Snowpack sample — Loveland Pass, Silver Plume, Colorado, USA (2/11/26, 12:00 PM MST)
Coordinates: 39.663, -105.886
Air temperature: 35 °F
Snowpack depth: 82 cm
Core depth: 30 cm
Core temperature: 28.4 °F
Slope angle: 13°, slope face: 12°
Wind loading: high
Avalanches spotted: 1
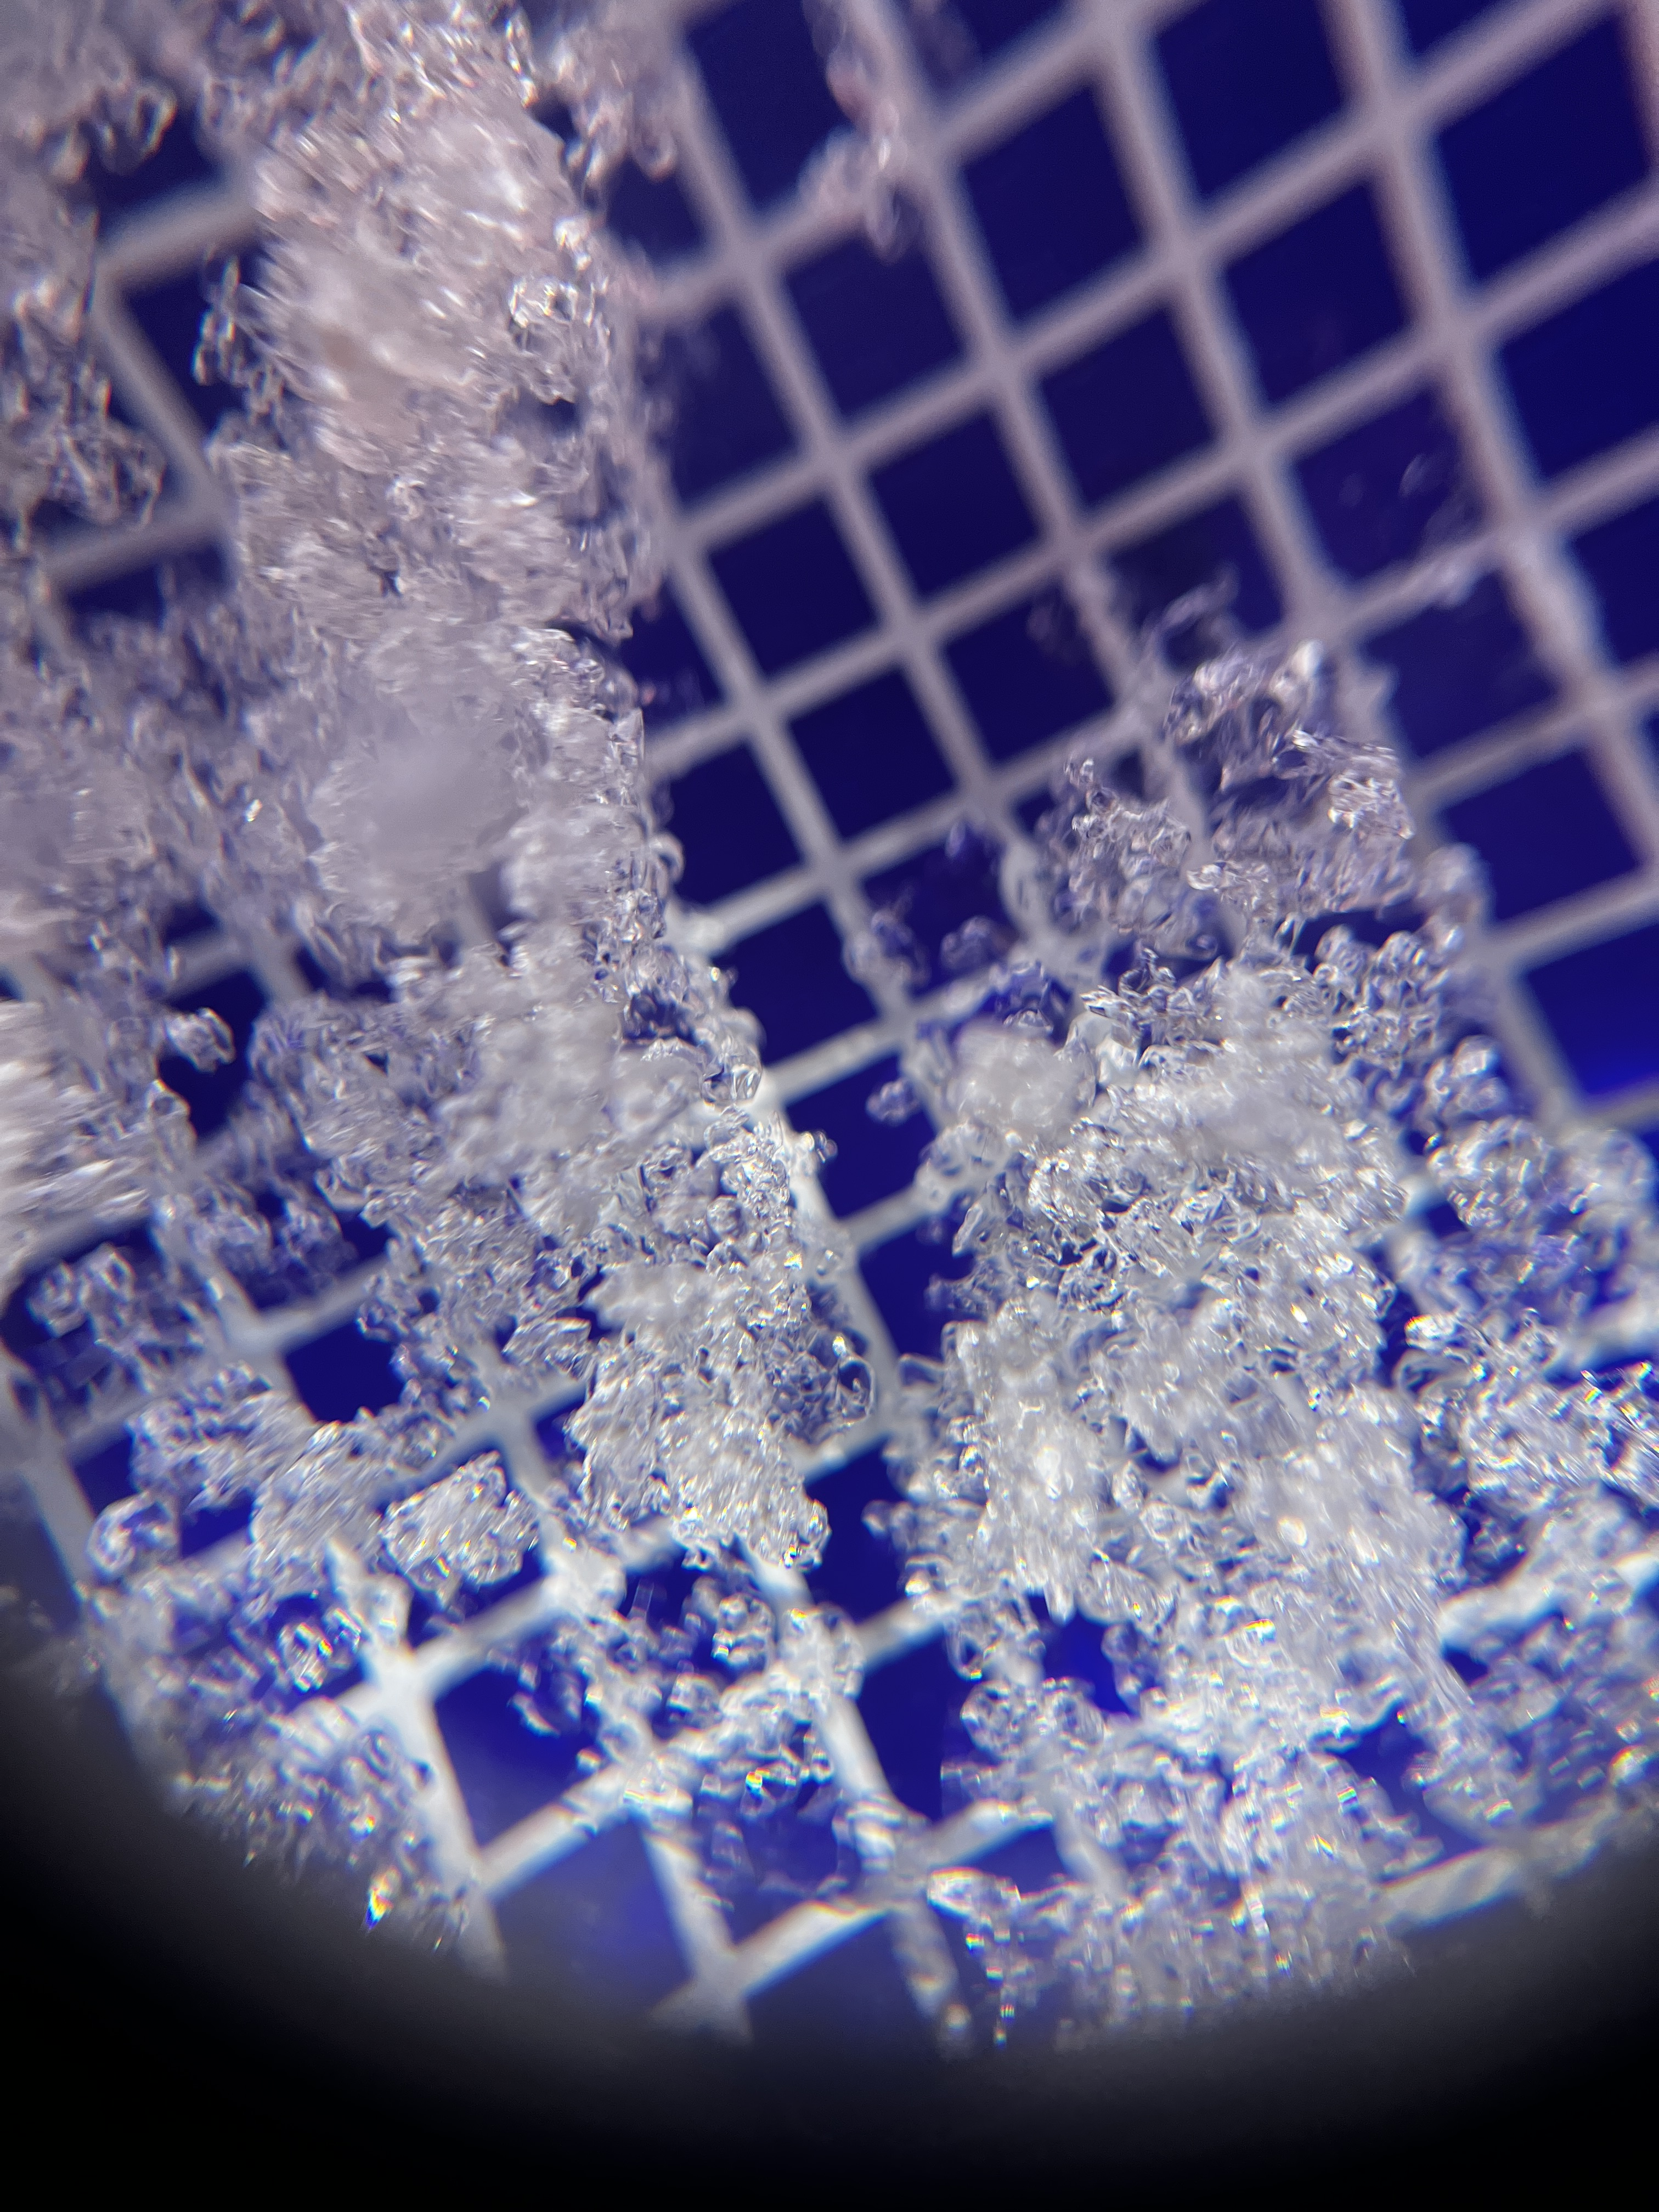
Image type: magnified_profile
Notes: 1 small avalanche spotted on the north side of the bowl, lots of wind loading